Question:
Hi guys i'm wanted to know if i have the correct expression for this picture, if not why please
'''
(a((f(b c))(g h))e)
'''
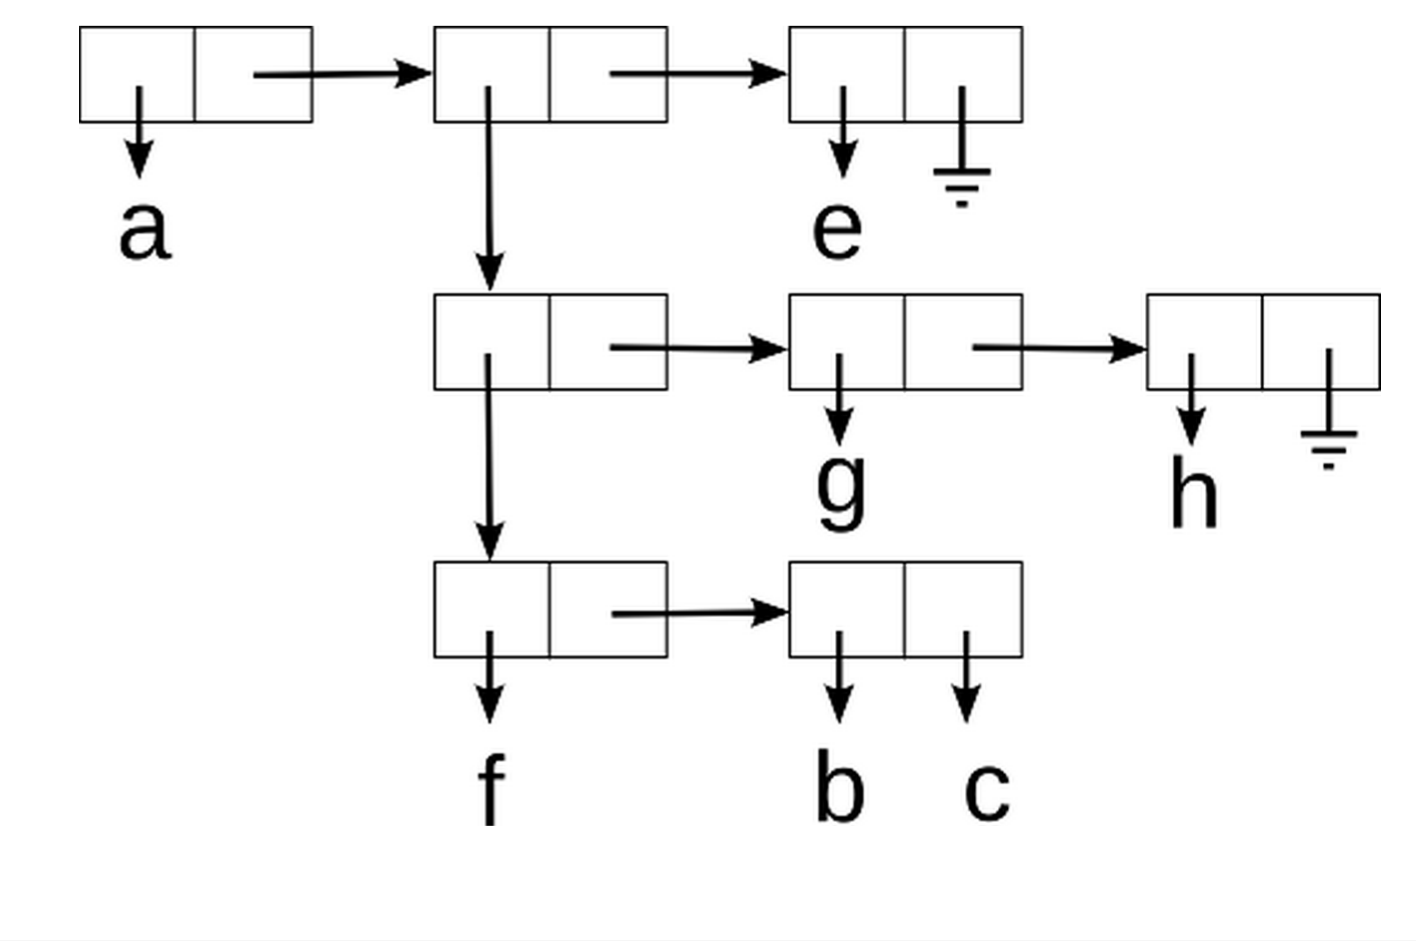
Answer: You're close, but not quite right. It'll be more clear if we build the list structure explicitly using 'cons'; this is more like it:
'''
(cons 'a
(cons (cons (cons 'f
(cons 'b 'c))
(cons 'g
(cons 'h '())))
(cons 'e '())))
=> '(a ((f b . c) g h) e)
'''
Notice that in this part: '(f b . c)' we have an , because the sublist doesn't end in 'null'.